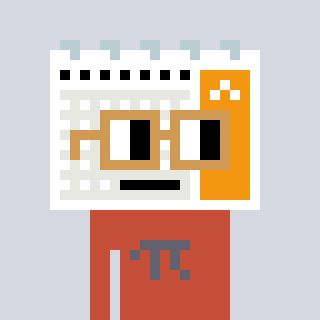
a pixel art character with square brown glasses, a calendar-shaped head and a rust-colored body on a cool background